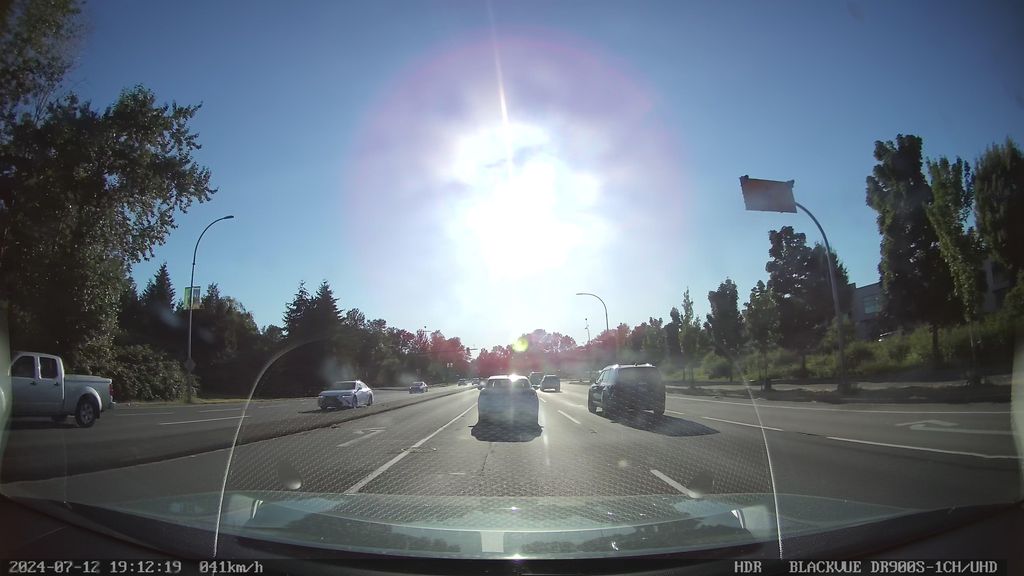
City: vancouver